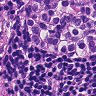
Metastatic tissue present: yes